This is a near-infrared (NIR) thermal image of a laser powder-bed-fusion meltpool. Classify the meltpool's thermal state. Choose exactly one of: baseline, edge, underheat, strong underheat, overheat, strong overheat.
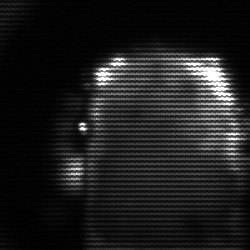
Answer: baseline